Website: home-depot
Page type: payment
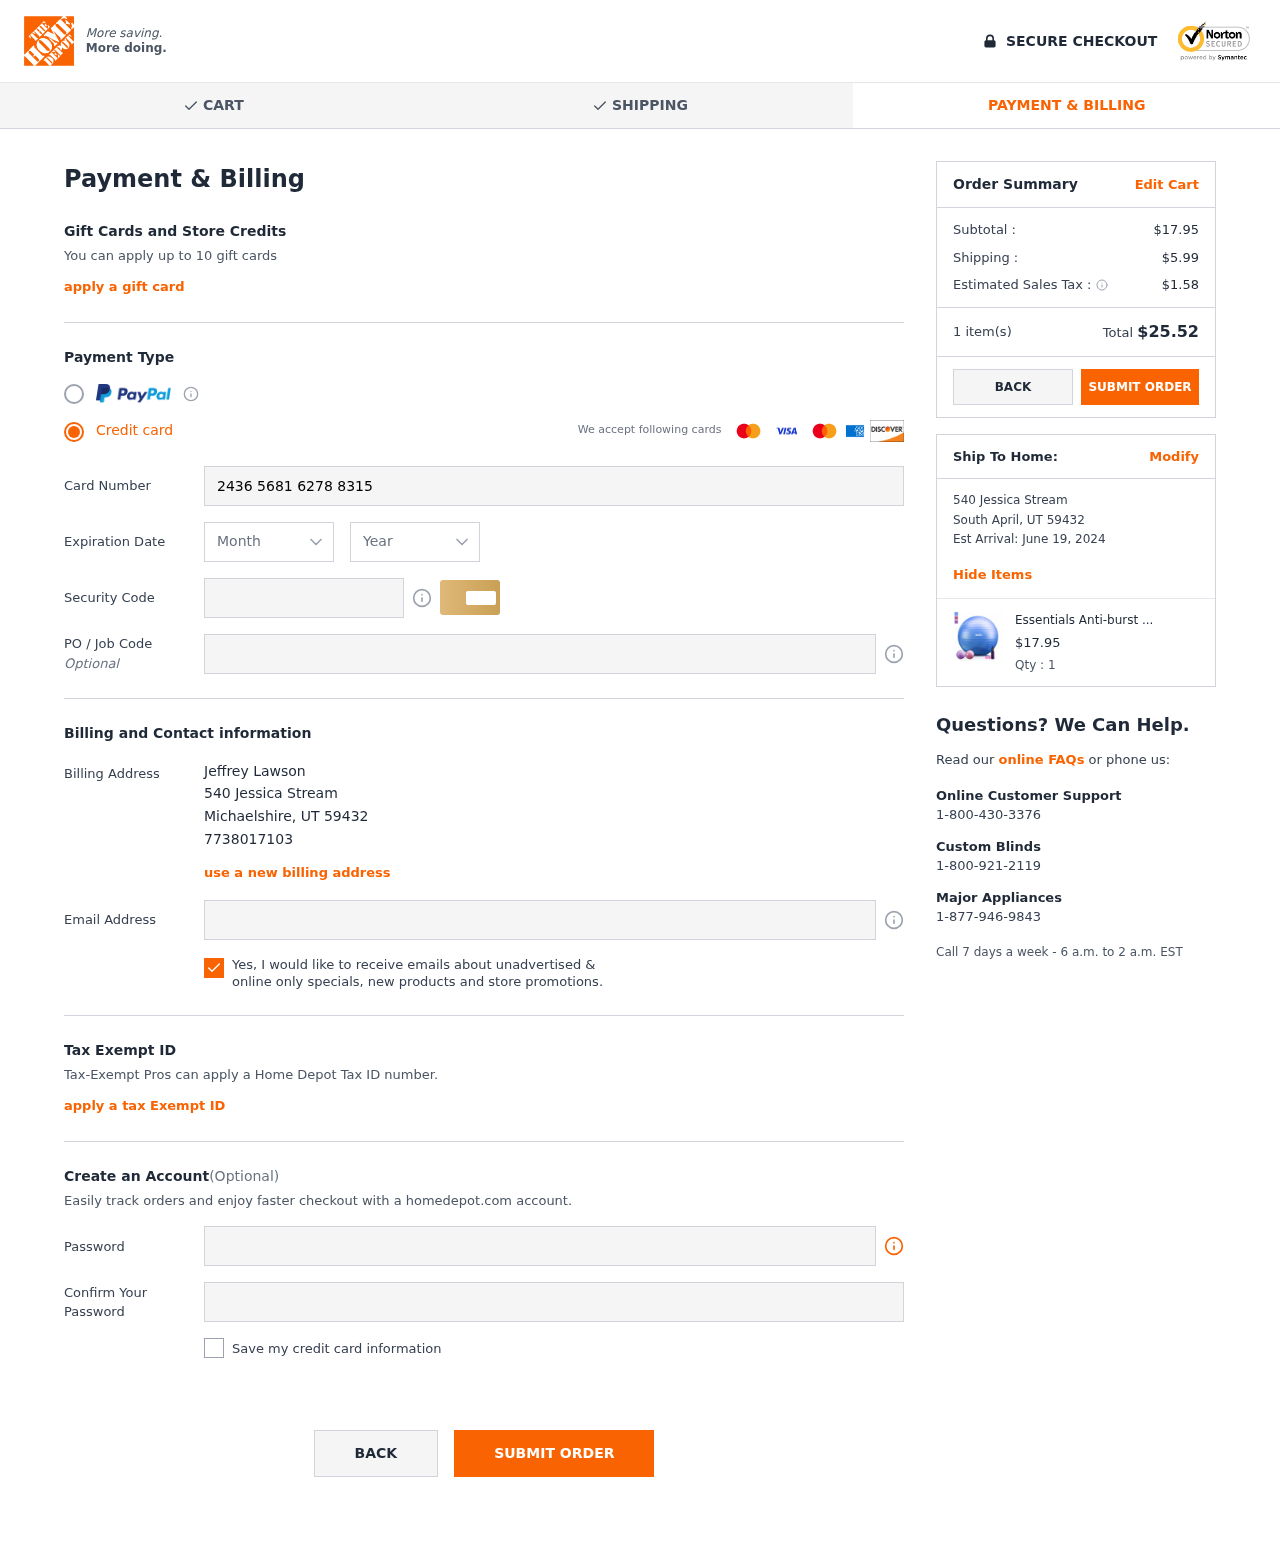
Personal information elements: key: PII_CARD_CVV
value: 066
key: PII_CARD_EXPIRY_MONTH
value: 08
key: PII_CARD_EXPIRY_YEAR
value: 28
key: PII_CARD_NUMBER
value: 2436 5681 6278 8315
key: PII_CITY
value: Michaelshire
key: PII_CITY2
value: South April
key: PII_EMAIL
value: jlawson@hotmail.com
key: PII_FULLNAME
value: Jeffrey Lawson
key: PII_JOB_CODE
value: WO-374783
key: PII_PHONE
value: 7738017103
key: PII_POSTCODE
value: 59432
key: PII_POSTCODE2
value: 59432
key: PII_STATE_ABBR
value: UT
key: PII_STATE_ABBR2
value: UT
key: PII_STREET
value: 540 Jessica Stream
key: PII_STREET2
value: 540 Jessica Stream
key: PII_POSTCODE_FULL
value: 59432
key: PII_POSTCODE_NUMERIC
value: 59432
Product elements: key: PRODUCT1_NAME
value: Essentials Anti-burst Exercise Ball 65 cm 75 cm Fitness Ball with Ball Pump Pezzi Ball for Yoga Pila
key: PRODUCT1_PRICE
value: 17.95
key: PRODUCT1_QUANTITY
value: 1
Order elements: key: ORDER_SUBTOTAL
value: $17.95
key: ORDER_SHIPPING_COST
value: $5.99
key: ORDER_TAX
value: $1.58
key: ORDER_NUM_ITEMS
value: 1 item(s)
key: ORDER_TOTAL
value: $25.52
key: ORDER_DELIVERY_DATE
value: June 19, 2024